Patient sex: M
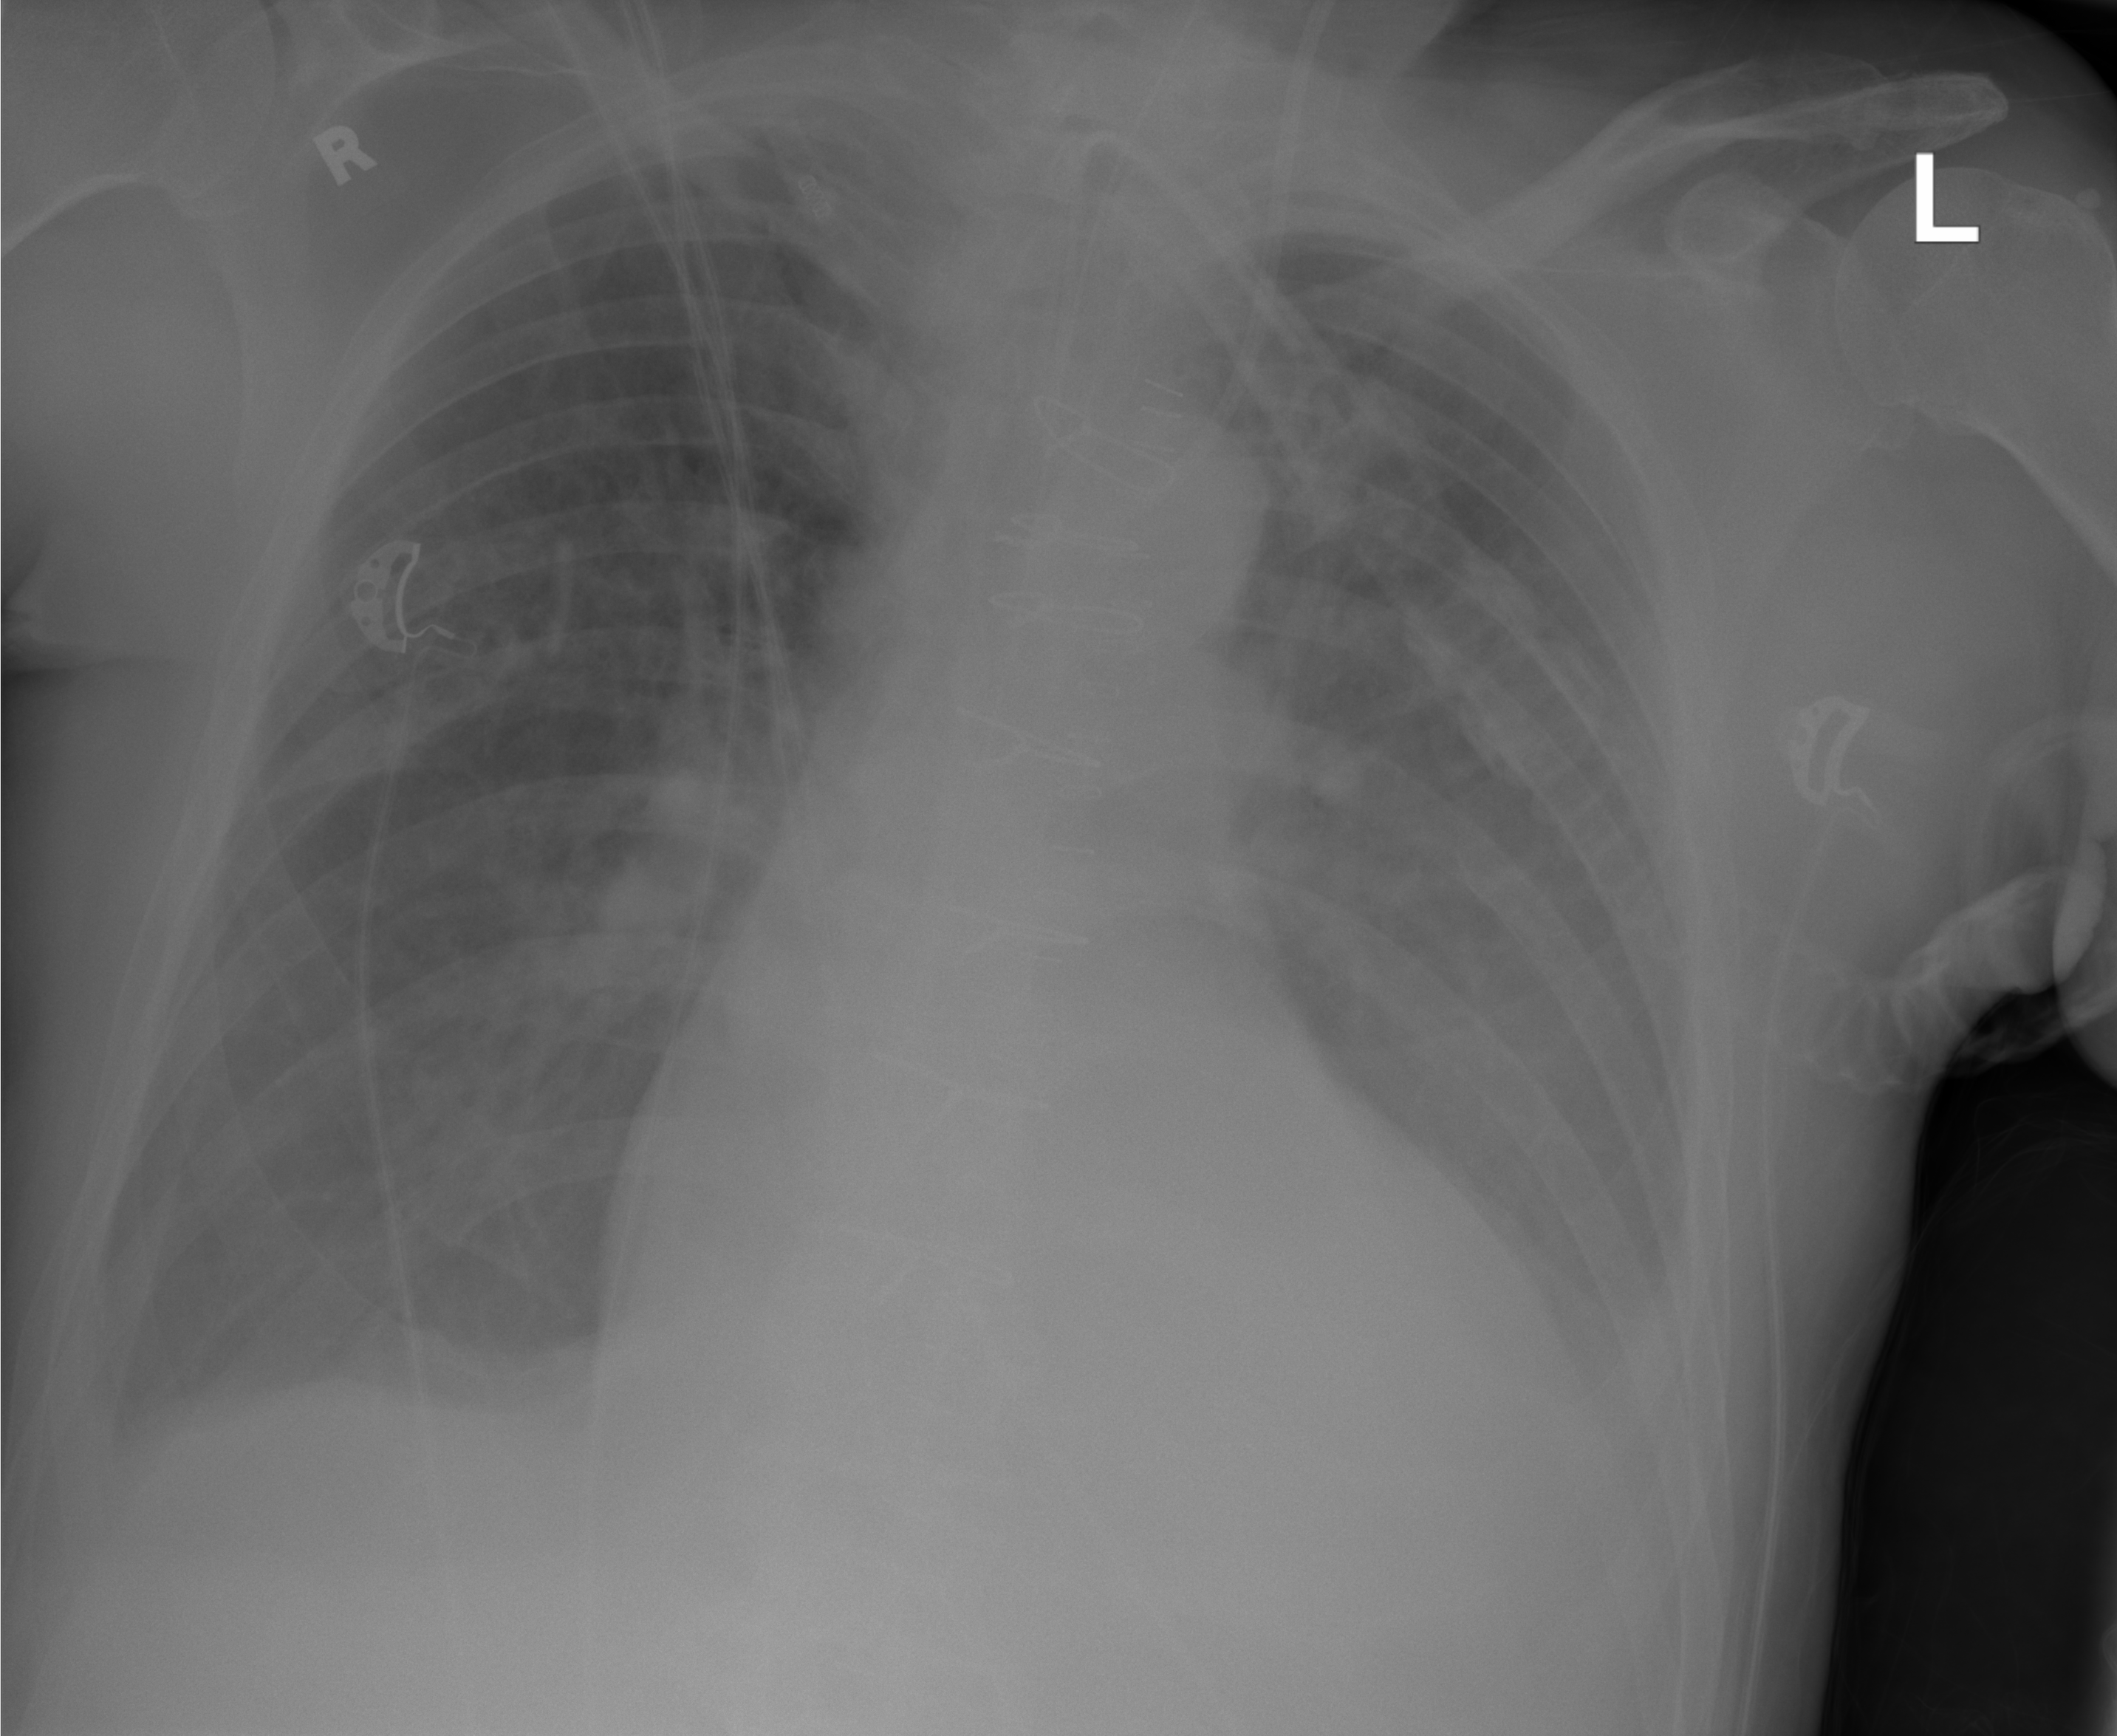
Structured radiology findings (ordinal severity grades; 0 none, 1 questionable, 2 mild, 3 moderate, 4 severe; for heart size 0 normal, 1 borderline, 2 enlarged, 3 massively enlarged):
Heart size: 2
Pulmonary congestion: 3
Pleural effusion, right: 2
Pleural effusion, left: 2
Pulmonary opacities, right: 2
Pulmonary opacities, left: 2
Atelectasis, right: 2
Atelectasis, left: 2